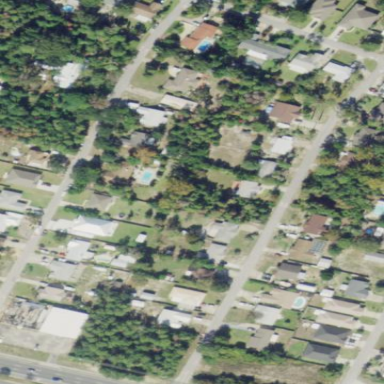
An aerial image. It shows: Single-family residential area.